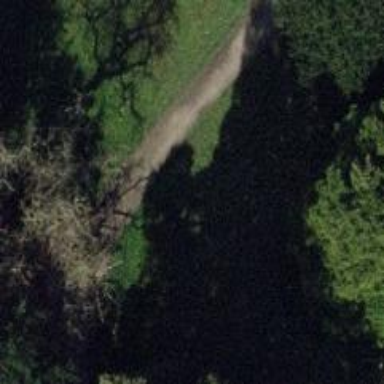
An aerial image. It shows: Footway with ground surface.